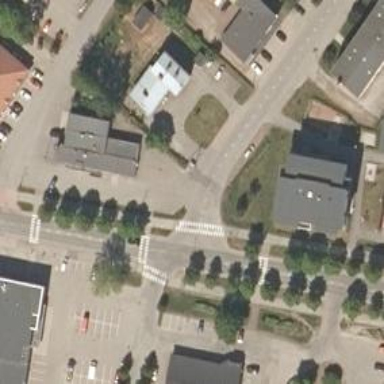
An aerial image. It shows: Asphalt cycleway with zebra crossing for cyclists.